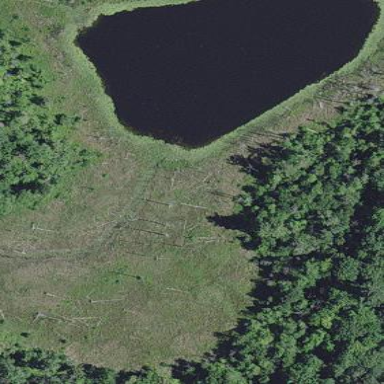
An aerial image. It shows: Peaceful pond surrounded by nature.